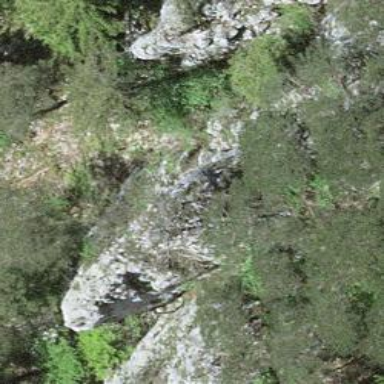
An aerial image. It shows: Cliff in nature.